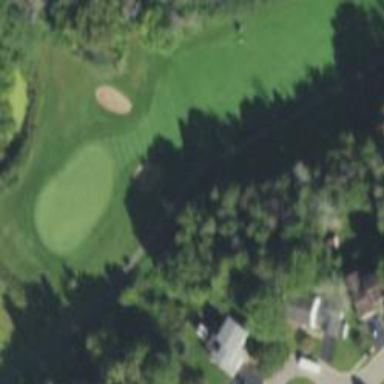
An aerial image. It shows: Service road used as golf cart path.